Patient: sex M, age 19
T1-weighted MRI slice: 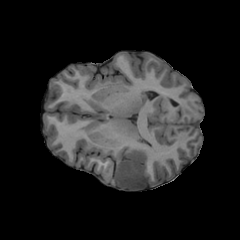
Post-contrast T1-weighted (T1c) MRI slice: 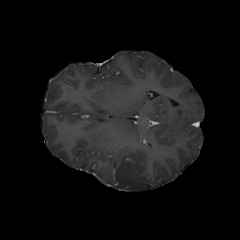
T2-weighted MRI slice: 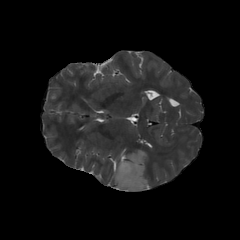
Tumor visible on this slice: yes
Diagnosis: Oligodendroglioma, IDH-mutant, 1p/19q-codeleted
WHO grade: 3